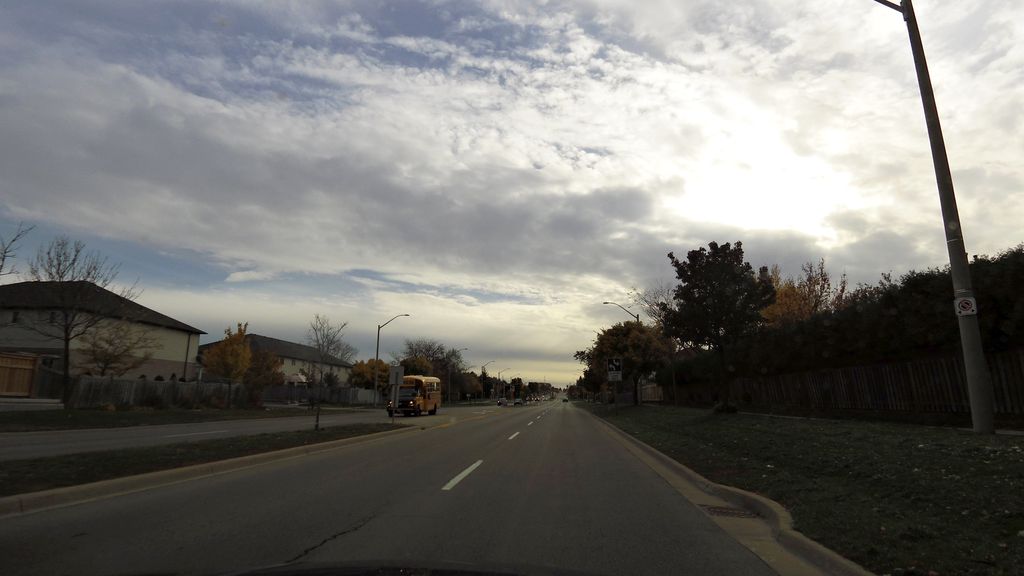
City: hamilton